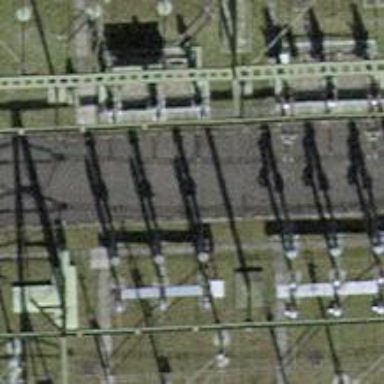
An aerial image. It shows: Insulator used in power systems.